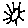
Label: sun